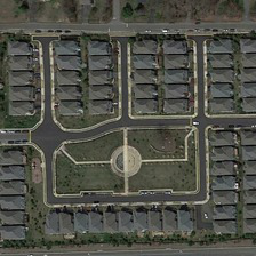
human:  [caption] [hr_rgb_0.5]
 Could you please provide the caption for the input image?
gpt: There is a circular square garden in the center of the street, with a house of compact grey roofs near the street.

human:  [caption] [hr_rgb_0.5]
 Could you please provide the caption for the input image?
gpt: there is a gardens with a circular square in the middle of the block with compactly arranged grey roof houses near the road .

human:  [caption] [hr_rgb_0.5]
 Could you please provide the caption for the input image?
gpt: There is a garden with a square circle in the center of the block with compact grey houses close to the street.

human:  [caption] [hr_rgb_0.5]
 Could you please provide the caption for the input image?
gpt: In the middle of the block there is a garden with a circular square and a compact grey roofed house near the road.

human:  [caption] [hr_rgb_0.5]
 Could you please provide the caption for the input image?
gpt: In the middle of the horseshoe square, there is a small house nearby.